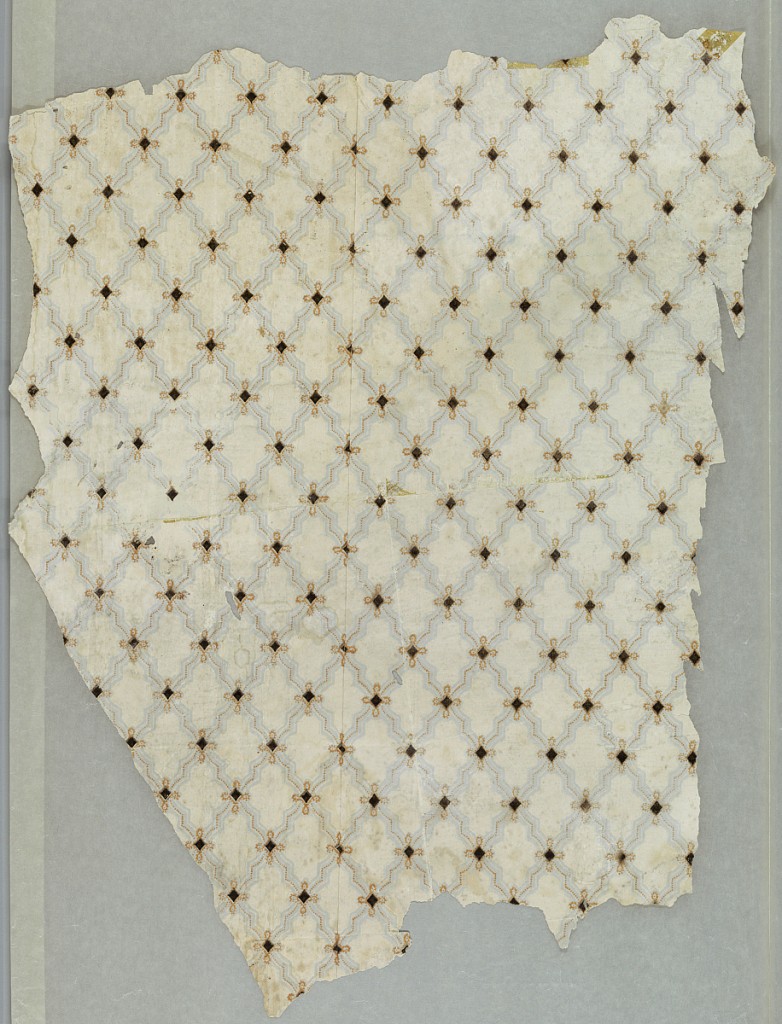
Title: Sidewall
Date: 1830–50
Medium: Machine-printed on continuous paper
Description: Diamond trellis pattern with small black diamonds at point of intersection. Printed on off-white ground.